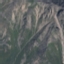
Land use / land cover class: HerbaceousVegetation